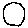
Label: circle